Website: macys
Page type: payment
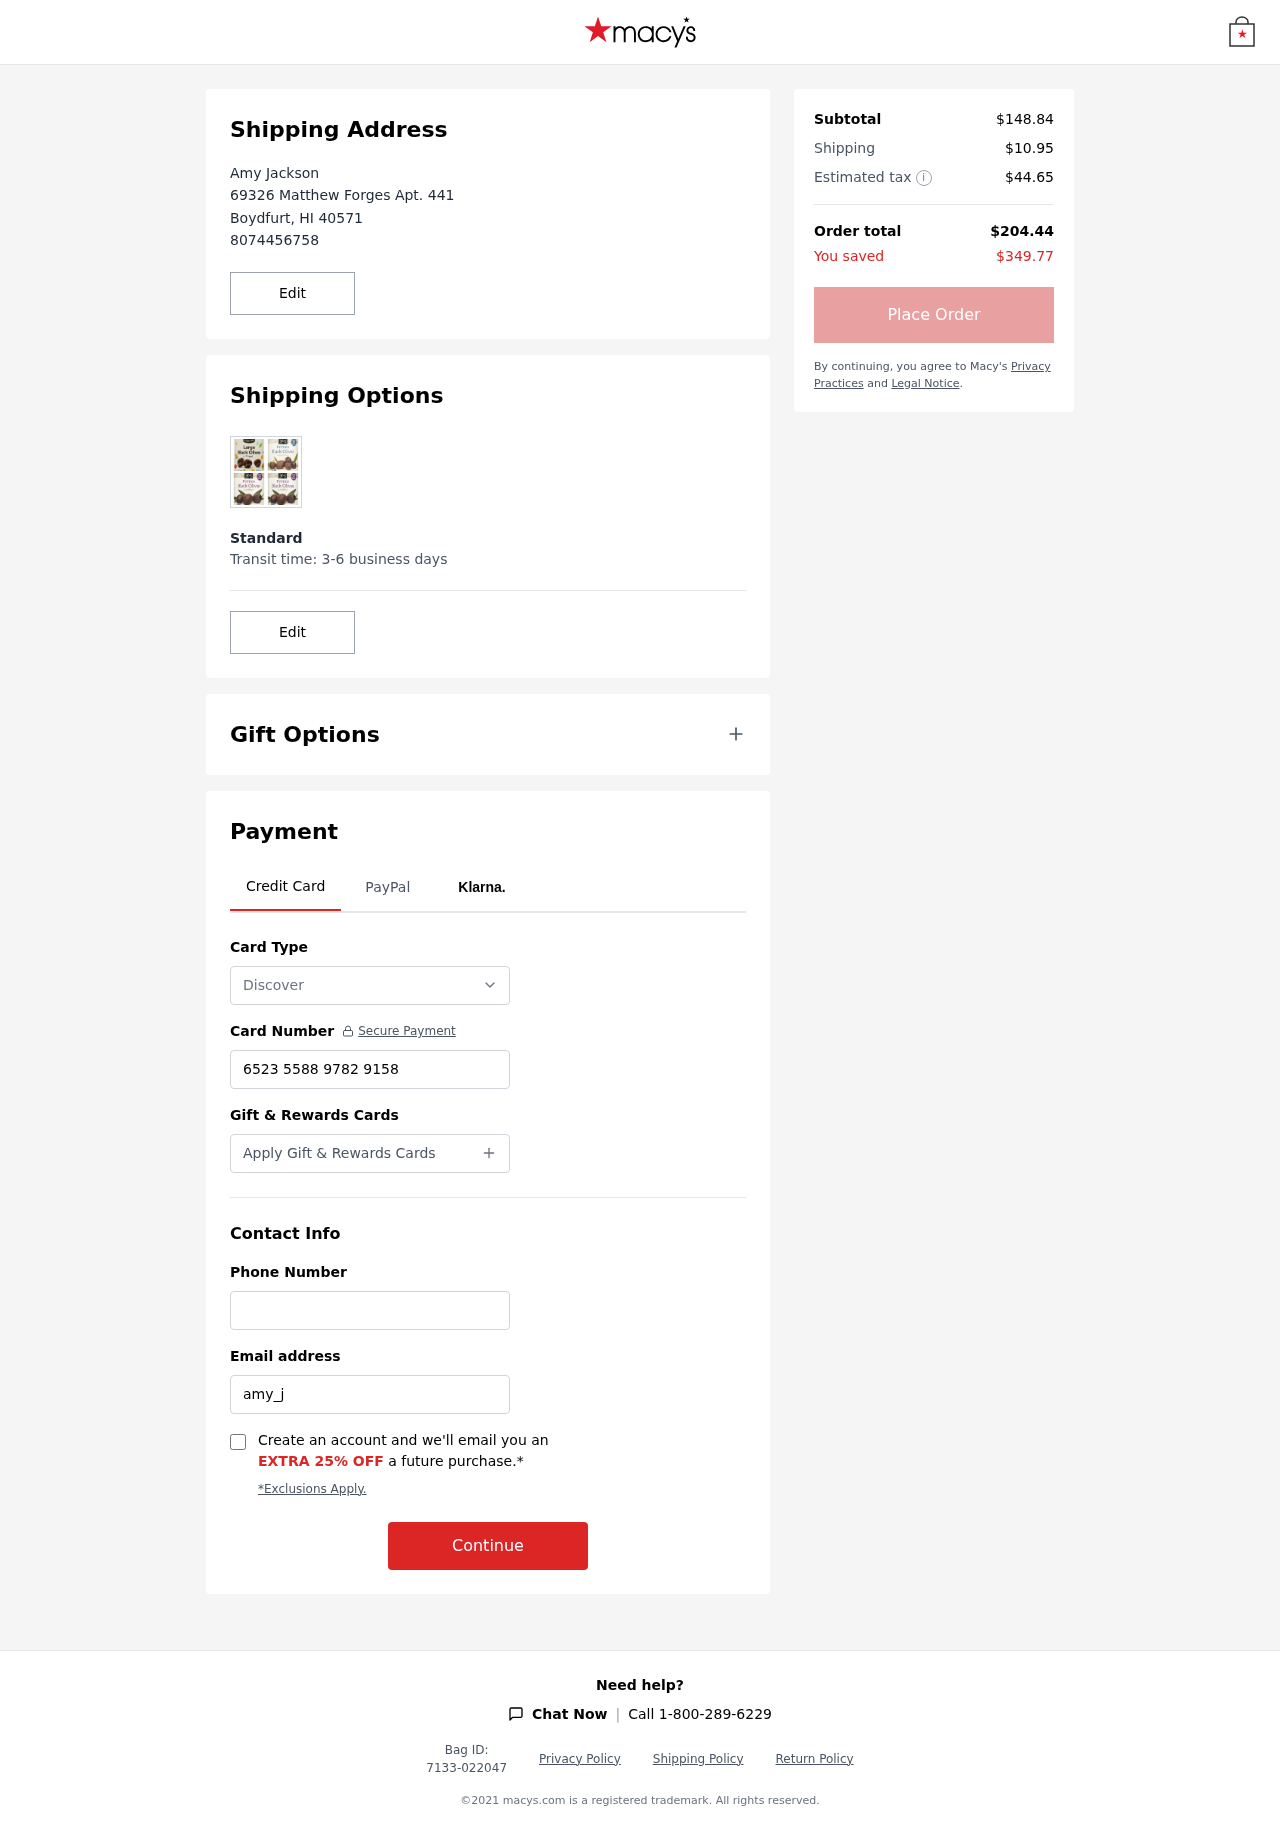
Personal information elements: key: PII_CARD_NUMBER
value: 6523 5588 9782 9158
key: PII_CARD_TYPE
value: Discover
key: PII_CITY
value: Boydfurt
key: PII_EMAIL
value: amy_jackson@hotmail.com
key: PII_FULLNAME
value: Amy Jackson
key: PII_PHONE
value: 8074456758
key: PII_POSTCODE
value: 40571
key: PII_STATE_ABBR
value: HI
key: PII_STREET
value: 69326 Matthew Forges Apt. 441
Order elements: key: ORDER_SUBTOTAL
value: $148.84
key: ORDER_SHIPPING_COST
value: $10.95
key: ORDER_TAX
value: $44.65
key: ORDER_TOTAL
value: $204.44
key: ORDER_SAVINGS
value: $349.77